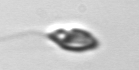
Label: Katodinium_or_Torodinium